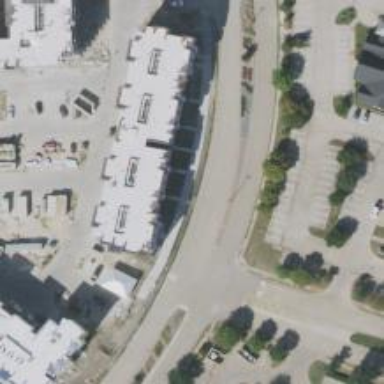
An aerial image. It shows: Tertiary road with separate sidewalk.